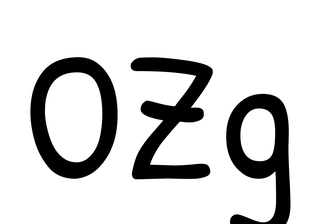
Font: PatrickHand-Regular